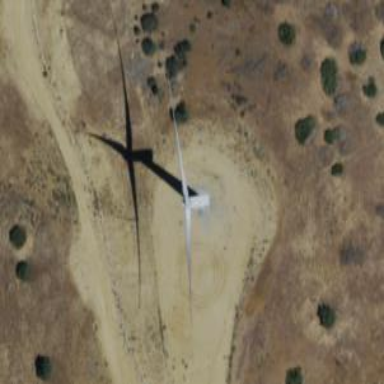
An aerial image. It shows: Wind generator powered by horizontal-axis wind turbine.